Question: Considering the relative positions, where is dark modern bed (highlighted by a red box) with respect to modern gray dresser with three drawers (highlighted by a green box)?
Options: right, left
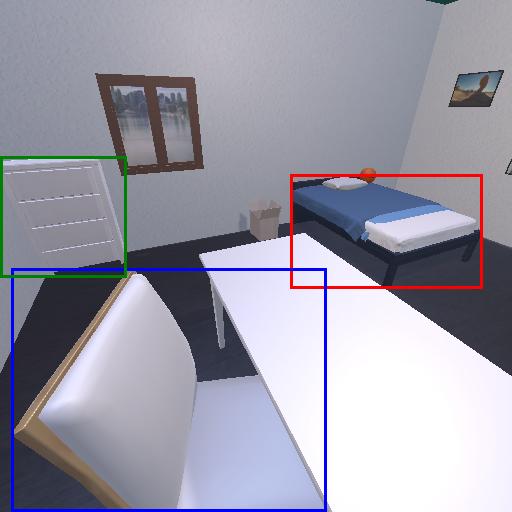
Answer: right